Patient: sex M, age 69
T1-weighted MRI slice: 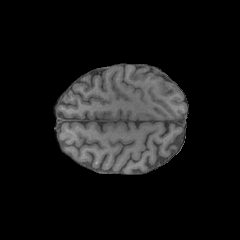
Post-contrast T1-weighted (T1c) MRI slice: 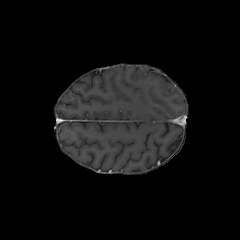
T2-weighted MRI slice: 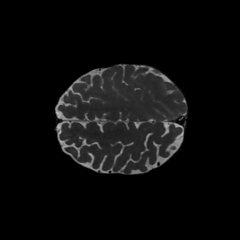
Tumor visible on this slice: no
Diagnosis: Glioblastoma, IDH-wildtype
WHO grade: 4